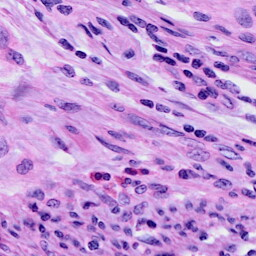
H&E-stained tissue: Cervix